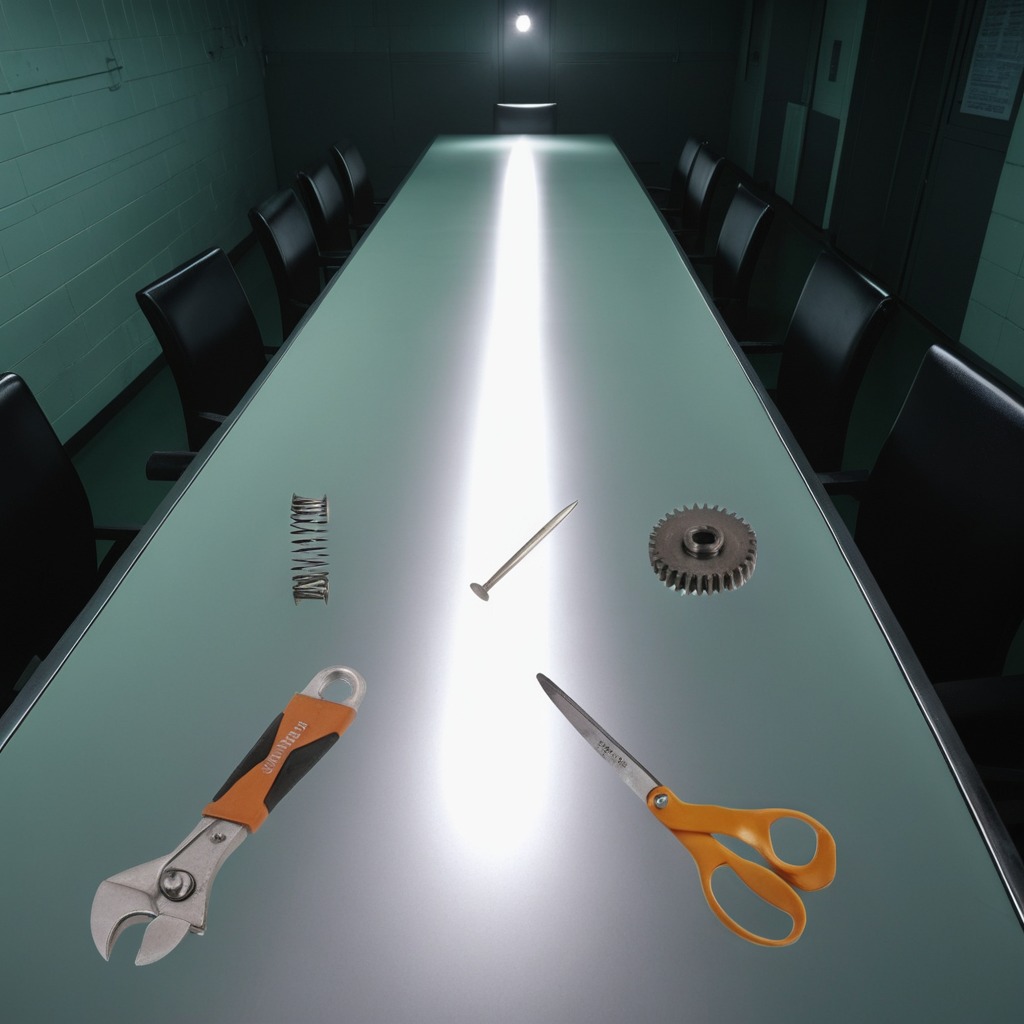
A steel gear with teeth, an iron nail, a coiled metal spring, a pair of scissors, and a wrench are lying on the table in the railway signal maintenance room.